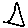
Label: triangle